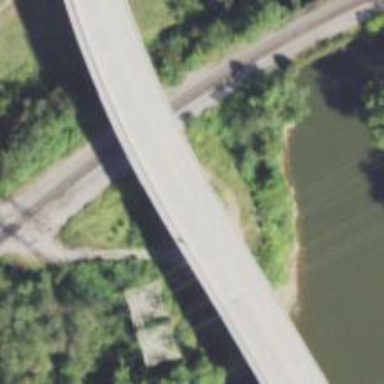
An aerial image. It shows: Pier supporting bridge.